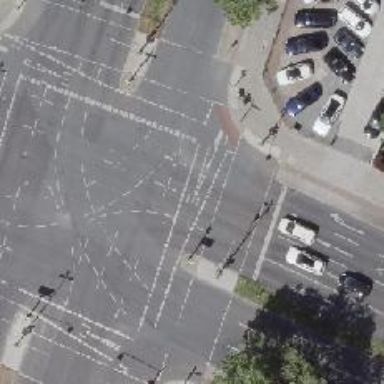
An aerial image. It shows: Asphalt cycleway with crossing equipped with traffic signals.